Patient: sex F, age 86
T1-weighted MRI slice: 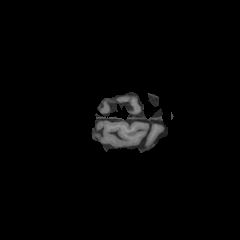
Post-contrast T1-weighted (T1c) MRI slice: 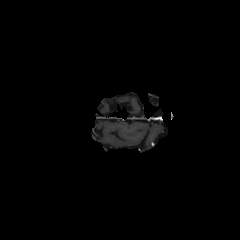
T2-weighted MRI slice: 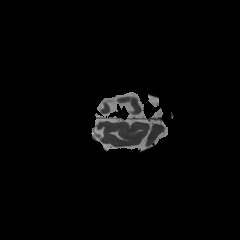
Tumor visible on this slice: no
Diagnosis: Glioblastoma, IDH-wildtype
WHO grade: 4